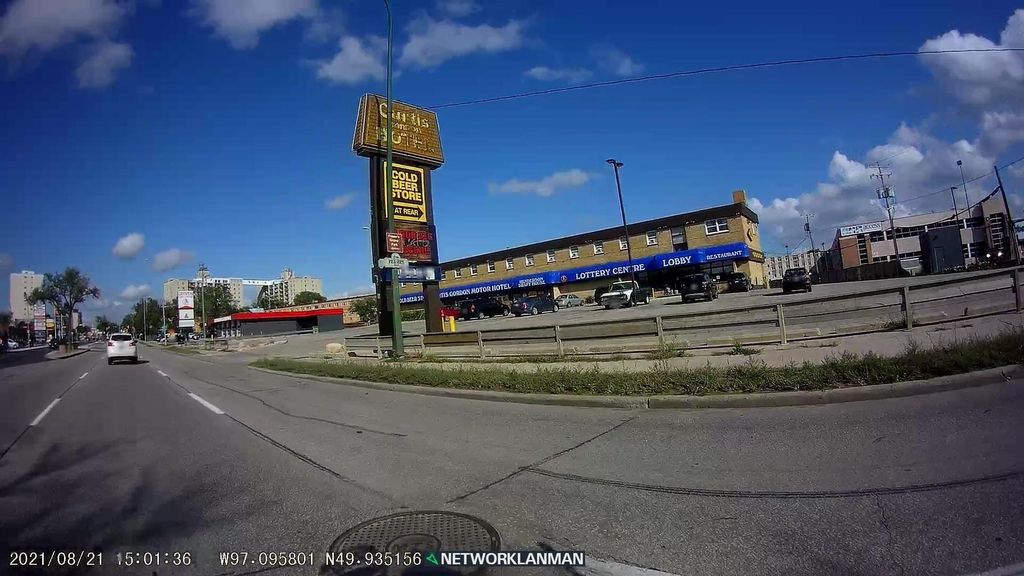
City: winnipeg